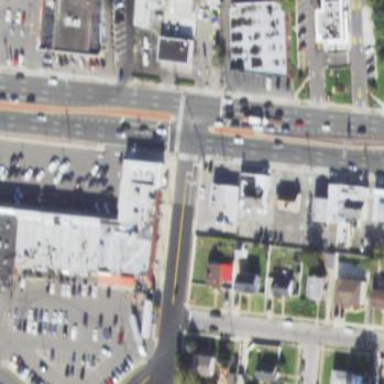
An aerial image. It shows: Flat-roofed retail building.